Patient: sex F, age 60
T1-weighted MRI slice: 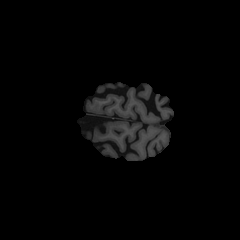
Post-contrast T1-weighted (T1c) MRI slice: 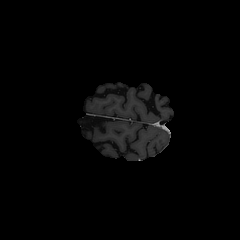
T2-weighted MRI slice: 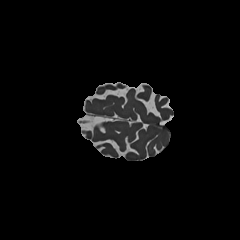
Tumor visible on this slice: no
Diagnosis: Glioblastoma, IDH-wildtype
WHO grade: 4